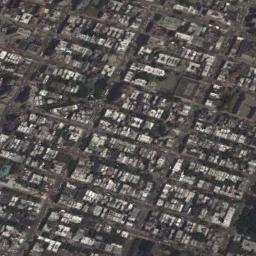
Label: commercial_area